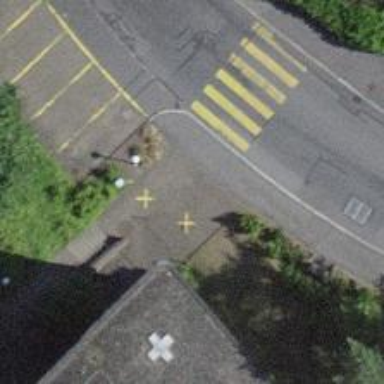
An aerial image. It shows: Kerb barrier.